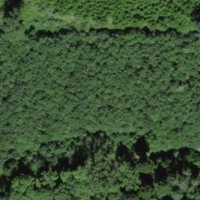
EUNIS habitat code: 41
Species observed at this site:
Acer pseudoplatanus